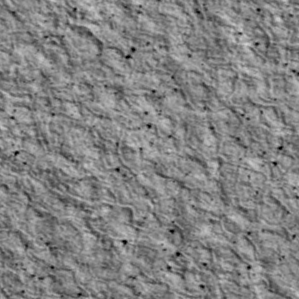
Label: non_frost